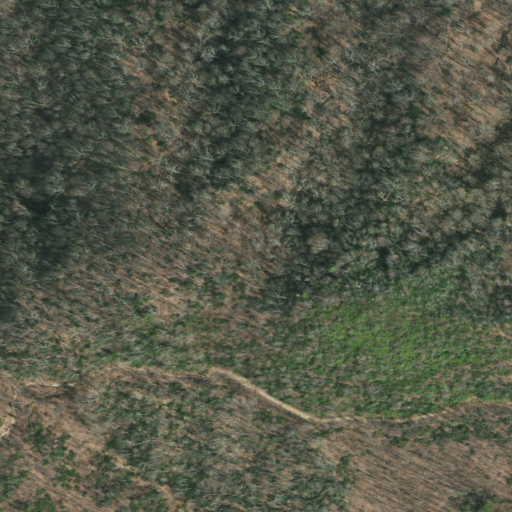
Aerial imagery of ridge(s) in Tennessee named River Ridge containing deciduous forest, mixed forest, and evergreen forest